Лейтенант-экспериментатор Глюк проводил свои исследования на военном полигоне с новыми сигнальными ракетами. Ракеты во время полёта с постоянной скоростью $v$ издают звук постоянной частоты $f_{0}$. Глюк использовал датчики частоты для регистрации сигнала ракет. Скорость звука на полигоне $c=330~м/с$.
Какой частоты звук будет принимать датчик, если ракета летит строго на него?
Какой частоты звук будет принимать датчик, расположенный на большом удалении от летящей ракеты, если угол между скоростью ракеты и направлением на датчик равен $\varphi$ ?
Проводя исследования, лейтенант-экспериментатор Глюк случайно выпустил неисправную сигнальную ракету, которая стала летать вдоль поверхности полигона на малой высоте с той же постоянной скоростью $v$ по кругу радиуса $r$. Ракету успешно нейтрализовали, а лейтенант-экспериментатор обратил внимание на графики самописца, который записывал зависимость частоты звука от времени у двух датчиков $1$ и $2$ , расположенных на полигоне. Используя полученные графики (см. рисунок ниже), помогите лейтенанту-экспериментатору Глюку определить расстояние $L$ между этими датчиками.
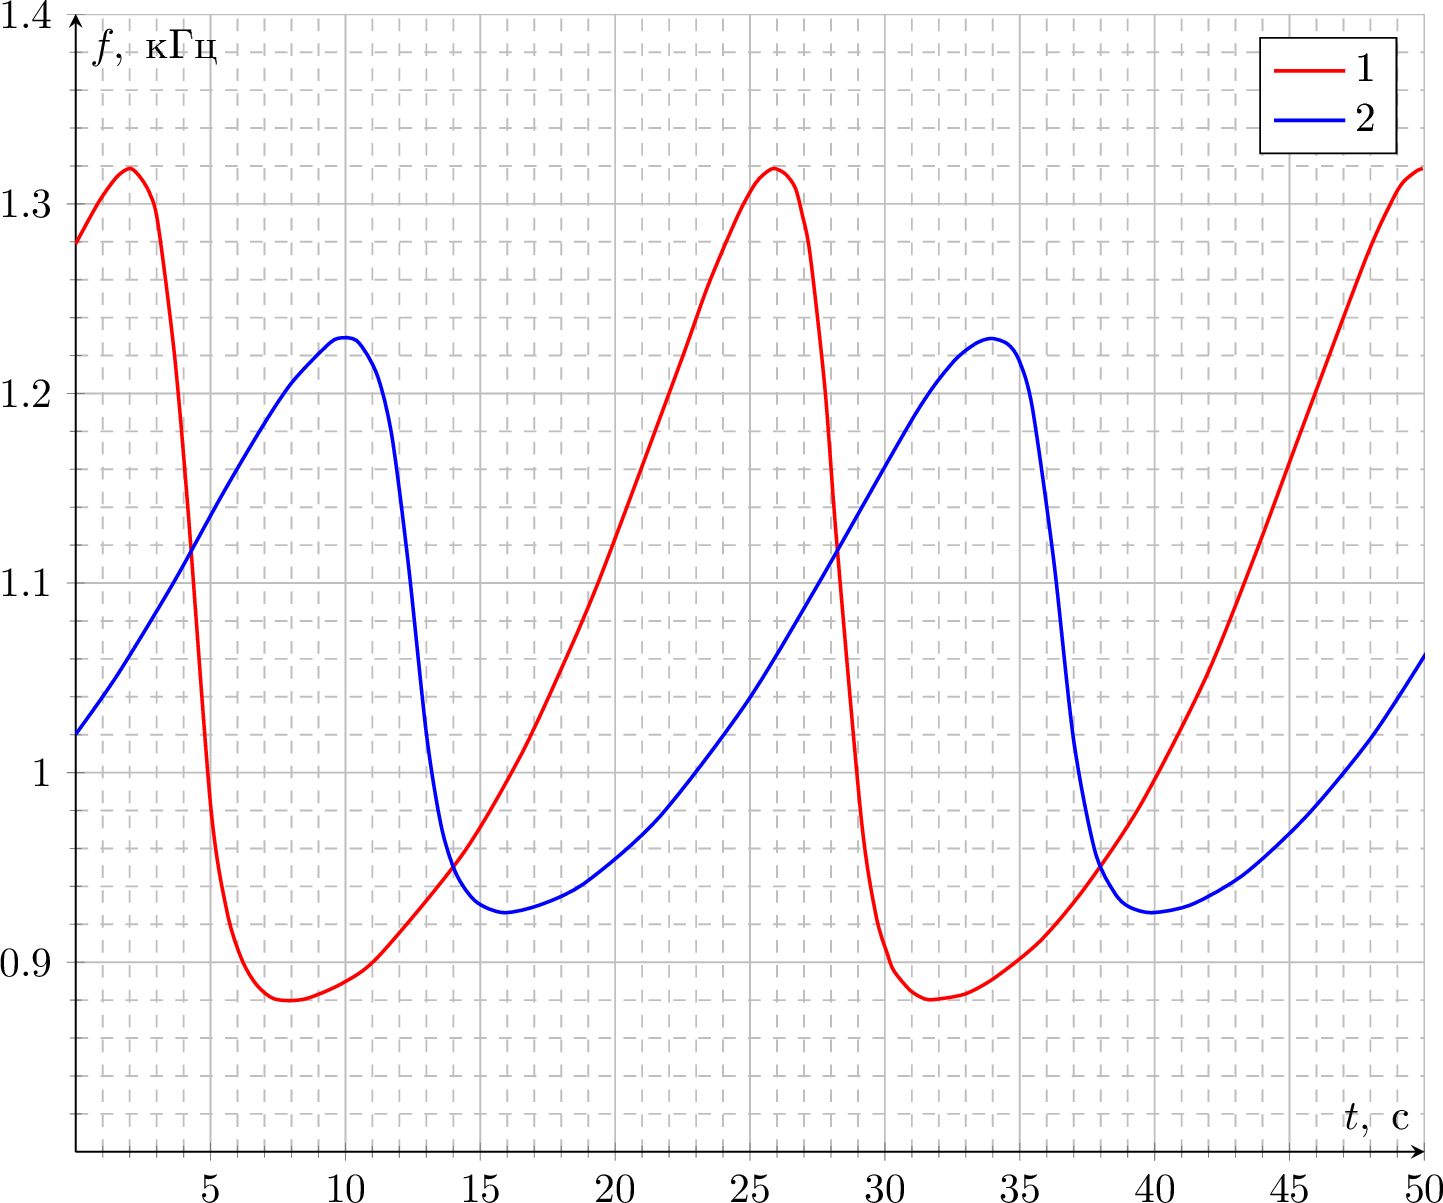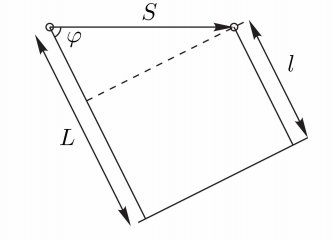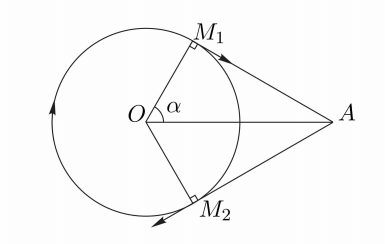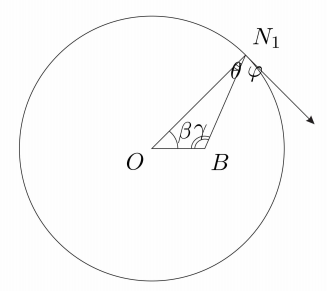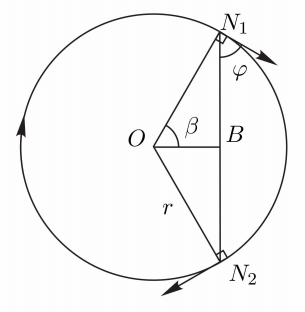
Какой частоты звук будет принимать датчик, если ракета летит строго на него?
Решение: Если источник звука движется, то частота звука, которую слышит неподвижный наблюдатель, может отличаться от испускаемой частоты. Этот эффект называется эффектом Доплера. Выведем формулу эффекта Доплера для неподвижного наблюдателя и движущегося источника. За период волны $T$ источник сместится на расстояние $S=v T$, а фронт волны приблизится к наблюдателю на расстояние $L=c T$ (см. рисунок).  Таким образом, расстояние между фронтами в направлении к наблюдателю составит $l=L-S \cos \varphi=(c-v \cos \varphi) T$, a частота $$ f=\frac{c}{l}=\frac{c}{(c-v \cos \varphi) T}=\frac{f_{0}}{1-(v / c) \cos \varphi}. $$ Если ракета летит прямо на датчик, то $\varphi=0$: $$ f_{\max }=\frac{f_{0}}{1-v / c}, $$ и частота звука повышается.
Ответ: $$ f_{\max }=\frac{f_{0}}{1-v / c} $$

Какой частоты звук будет принимать датчик, расположенный на большом удалении от летящей ракеты, если угол между скоростью ракеты и направлением на датчик равен $\varphi$ ?
Решение: При произвольном угле $\varphi$: $$ f=\frac{f_{0}}{1-(v / c) \cos \varphi}. $$ Частота $f>f_{0}$, если проекция скорости ракеты на направление на датчик положительная $(\cos \varphi>0)$, и $f Ответ: $$ f=\frac{f_{0}}{1-(v / c) \cos \varphi} $$

Проводя исследования, лейтенант-экспериментатор Глюк случайно выпустил неисправную сигнальную ракету, которая стала летать вдоль поверхности полигона на малой высоте с той же постоянной скоростью $v$ по кругу радиуса $r$. Ракету успешно нейтрализовали, а лейтенант-экспериментатор обратил внимание на графики самописца, который записывал зависимость частоты звука от времени у двух датчиков $1$ и $2$ , расположенных на полигоне. Используя полученные графики (см. рисунок ниже), помогите лейтенанту-экспериментатору Глюку определить расстояние $L$ между этими датчиками.
Решение: Существуют два принципиальных положения датчика: внутри круга, описываемого ракетой, и снаружи него. Рассмотрим ситуацию, когда датчик находится снаружи. В этом случае точки, из которых от ракеты приходят максимальная и минимальная частоты, являются концами ($M_{1}$ и $M_{2}$ соответственно) отрезков касания из положения датчика $A$ к траектории ракеты (см. рисунок ниже).  А так как в силу симметрии $A M_{1}=A M_{2}$, то задержки между испусканием и приёмом звука для точек $M_{1}$ и $M_{2}$ одинаковы. Это означает, что точки $M_{1}$ и $M_{2}$ делят длину окружности в том же отношении, что и точки максимума и минимума на графике частоты делят период сигнала. Максимальная частота $f_{max}^{out}=f_{max}$. Если датчик находится внутри траектории (см. рисунок ниже), то угол $\varphi$ между скоростью ракеты и направлением на датчик уже не сможет принимать значения $0$ и $\pi$ как в предыдущем случае.
Ответ: $$ L=\sqrt{a^{2}+b^{2}-2 a b \cos \psi}=478~м $$
Темы:
T, Волны, Всероссийские, Эффект Допплера, Обработка графика